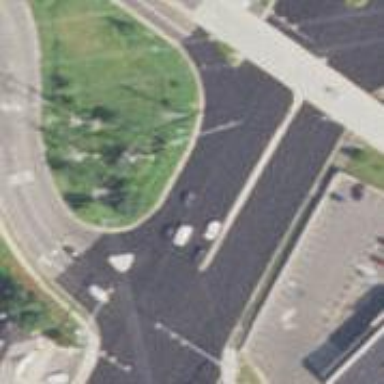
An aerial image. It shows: Primary road with asphalt surface.